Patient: sex M, age 68
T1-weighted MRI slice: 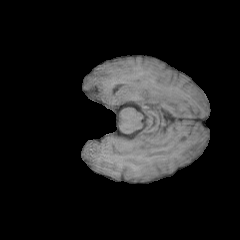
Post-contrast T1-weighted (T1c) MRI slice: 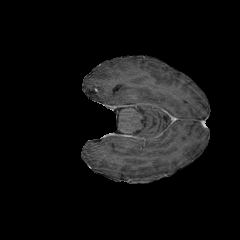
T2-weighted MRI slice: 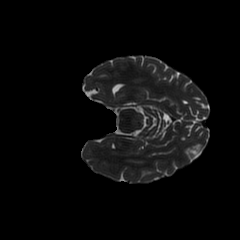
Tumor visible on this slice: no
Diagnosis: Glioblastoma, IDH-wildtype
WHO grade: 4